Aerial crown-view tile of a tropical tree (Barro Colorado Island, Panama), acquired 20241216:
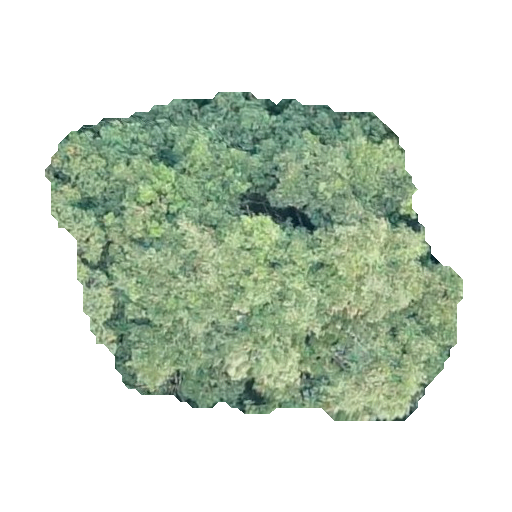
Species: Prioria copaifera
GBIF accepted scientific name: Prioria copaifera
Crown area: 150.01 m²